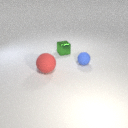
large red rubber sphere to the left of small blue rubber sphere